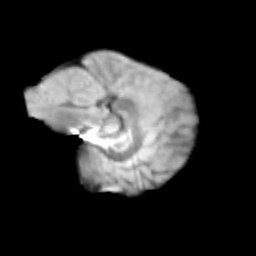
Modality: T2w
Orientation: sagittal
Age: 12
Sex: female
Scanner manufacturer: siemens
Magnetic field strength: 3 T
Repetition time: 3.8 s
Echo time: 0.07 s